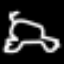
Label: frog